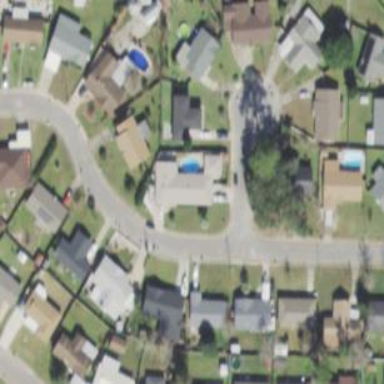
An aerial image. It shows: Residential area composed of single-family homes.